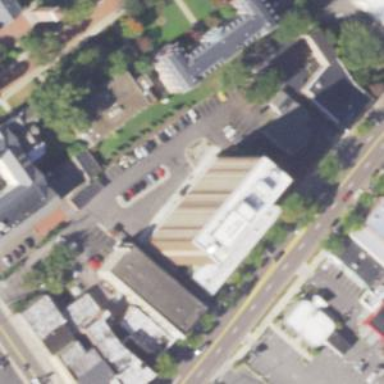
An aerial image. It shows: Building.